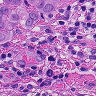
Metastatic tissue present: yes